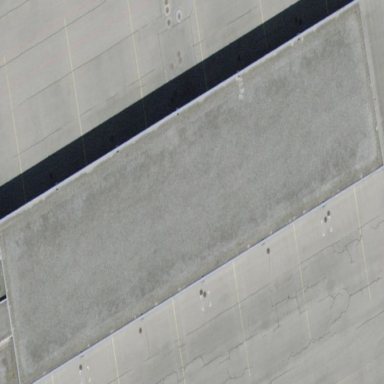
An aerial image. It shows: Hangar located at airport.